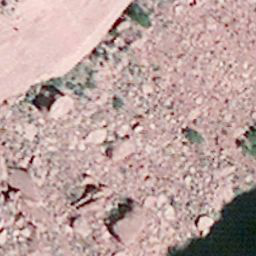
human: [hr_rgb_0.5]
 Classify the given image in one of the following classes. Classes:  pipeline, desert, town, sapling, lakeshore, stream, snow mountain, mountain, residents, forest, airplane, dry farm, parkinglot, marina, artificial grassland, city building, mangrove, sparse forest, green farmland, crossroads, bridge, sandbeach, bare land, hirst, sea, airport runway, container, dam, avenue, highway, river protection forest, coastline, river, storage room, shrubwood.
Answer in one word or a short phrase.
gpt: bare land